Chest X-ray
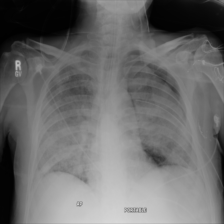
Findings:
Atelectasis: negative
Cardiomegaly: negative
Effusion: negative
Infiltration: negative
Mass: negative
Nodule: negative
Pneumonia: negative
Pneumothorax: positive
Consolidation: negative
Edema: negative
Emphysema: negative
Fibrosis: negative
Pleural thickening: negative
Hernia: negative